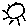
Label: sun